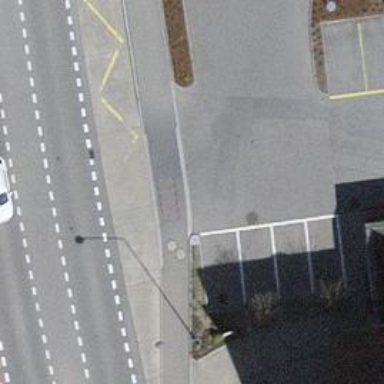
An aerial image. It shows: Sidewalk along the footway.